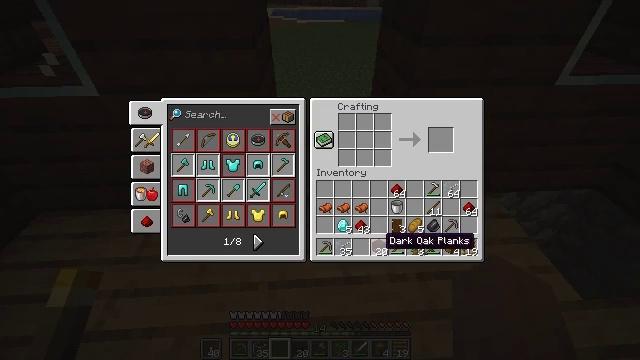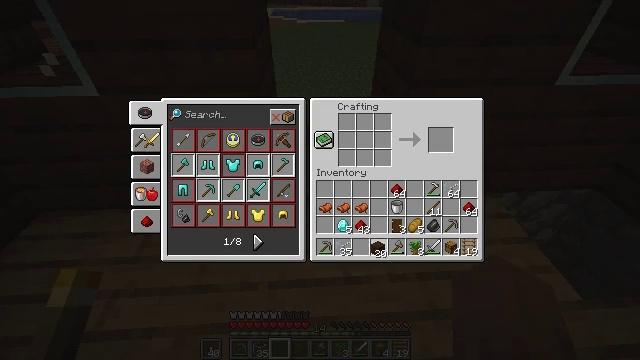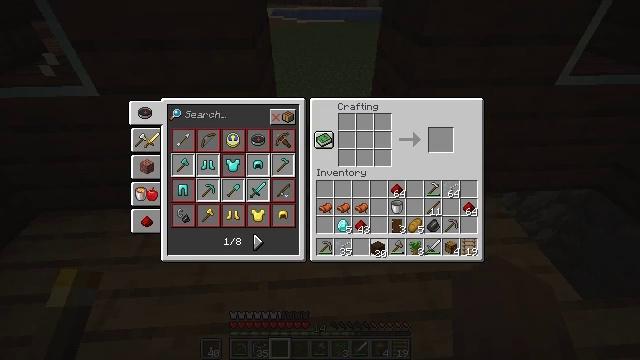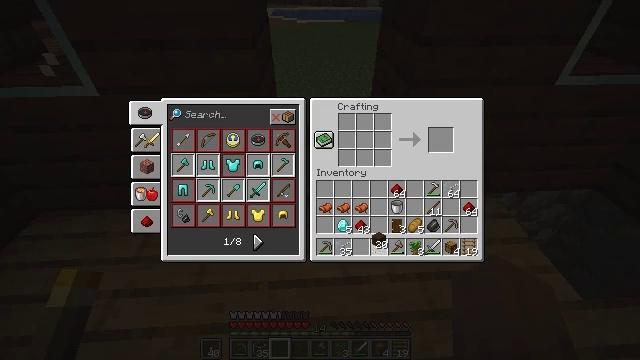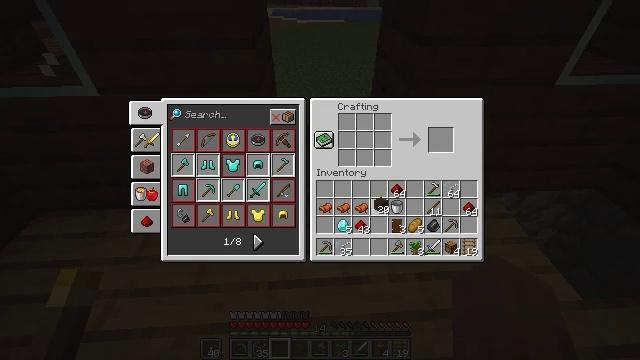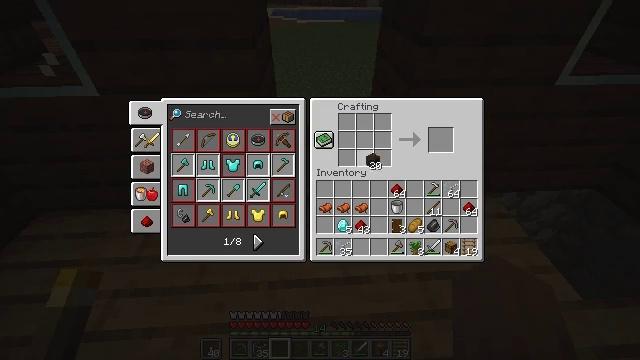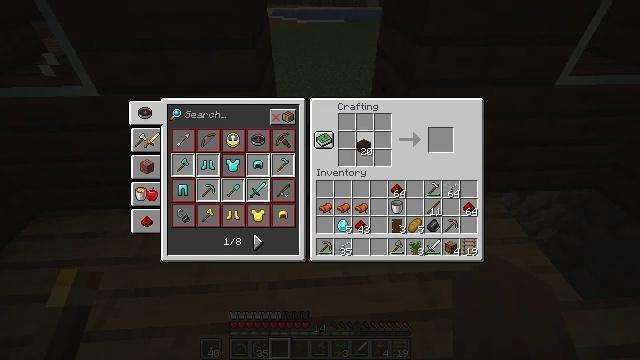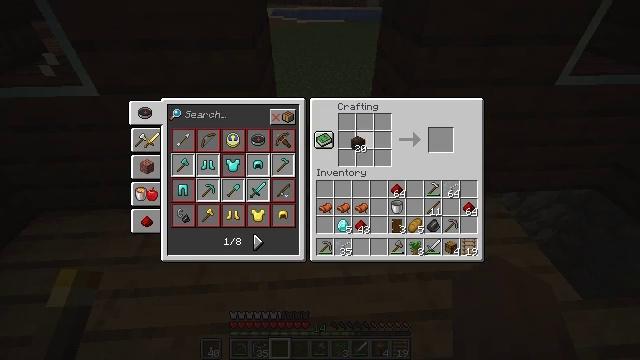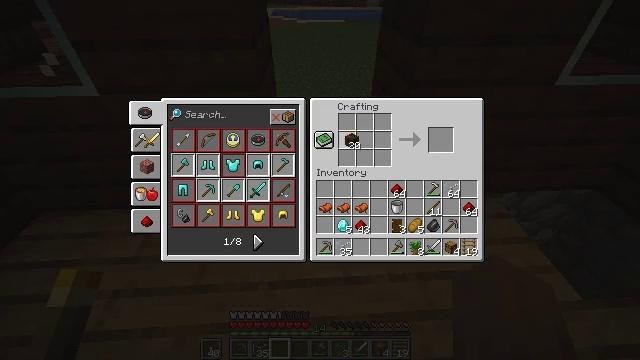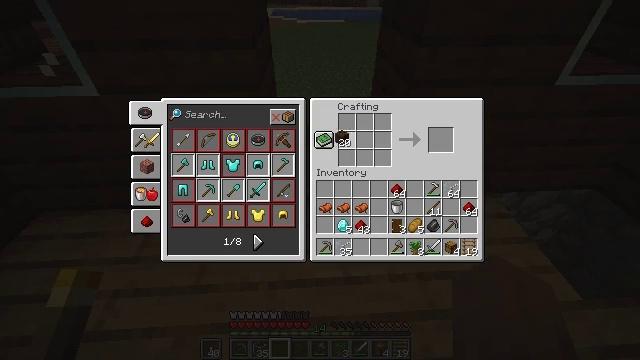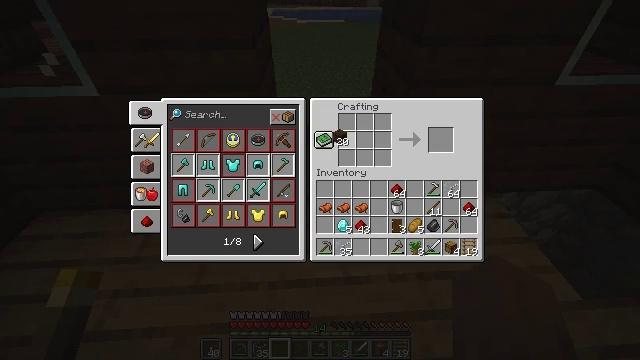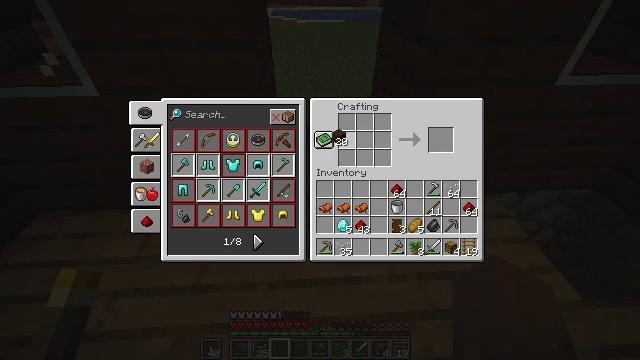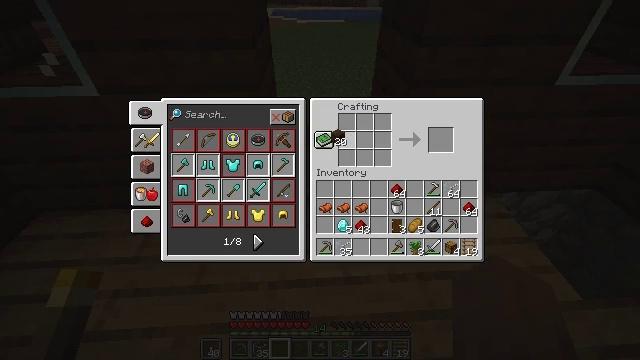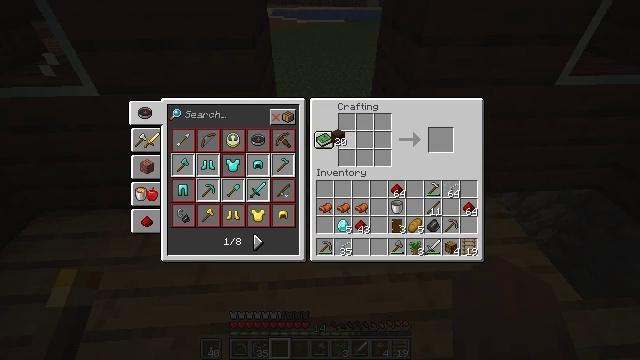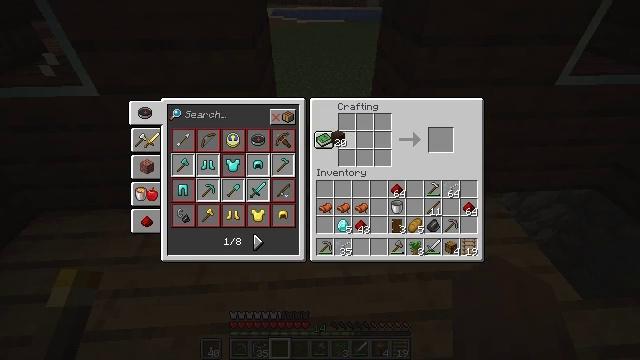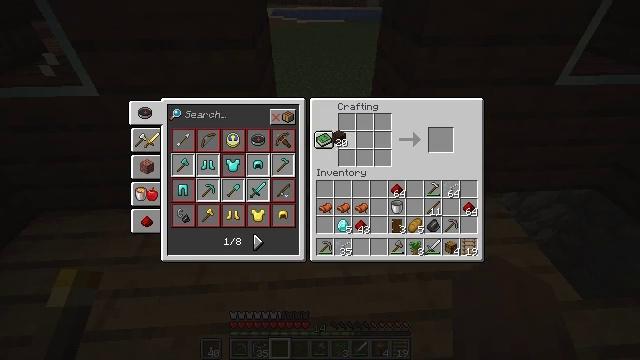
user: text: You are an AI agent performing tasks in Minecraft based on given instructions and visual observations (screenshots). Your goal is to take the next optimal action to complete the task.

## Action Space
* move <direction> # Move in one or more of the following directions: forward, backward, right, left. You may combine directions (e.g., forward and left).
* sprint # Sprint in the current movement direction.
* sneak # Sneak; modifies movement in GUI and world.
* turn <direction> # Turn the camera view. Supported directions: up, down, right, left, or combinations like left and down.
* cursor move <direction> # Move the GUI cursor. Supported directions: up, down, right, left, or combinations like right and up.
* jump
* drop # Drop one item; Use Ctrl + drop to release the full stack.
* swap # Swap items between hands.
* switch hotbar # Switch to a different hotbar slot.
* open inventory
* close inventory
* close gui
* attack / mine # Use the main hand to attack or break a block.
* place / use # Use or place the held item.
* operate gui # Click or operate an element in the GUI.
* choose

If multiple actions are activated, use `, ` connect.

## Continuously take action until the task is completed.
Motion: motion action
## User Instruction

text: Craft a dark oak sign.
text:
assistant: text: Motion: operate gui
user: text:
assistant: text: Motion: operate gui
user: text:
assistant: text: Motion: cursor move up
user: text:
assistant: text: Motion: cursor move up
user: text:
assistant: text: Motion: cursor move left and up
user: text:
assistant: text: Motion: cursor move left and up
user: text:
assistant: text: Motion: no_op
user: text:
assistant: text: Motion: no_op
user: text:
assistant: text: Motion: cursor move left
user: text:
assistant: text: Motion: no_op
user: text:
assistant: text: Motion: no_op
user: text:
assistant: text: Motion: no_op
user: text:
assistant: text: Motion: no_op
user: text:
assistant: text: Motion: no_op
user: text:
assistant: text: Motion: operate gui
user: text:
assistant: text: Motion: operate gui
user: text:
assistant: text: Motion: operate gui
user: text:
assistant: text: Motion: operate gui
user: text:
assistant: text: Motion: operate gui
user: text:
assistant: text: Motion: cursor move right, operate gui
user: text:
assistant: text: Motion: cursor move right, operate gui
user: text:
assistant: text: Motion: operate gui
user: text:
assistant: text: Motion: operate gui
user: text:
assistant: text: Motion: operate gui
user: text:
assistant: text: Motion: operate gui
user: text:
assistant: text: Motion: operate gui
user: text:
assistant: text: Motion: operate gui
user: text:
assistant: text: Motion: cursor move up, operate gui
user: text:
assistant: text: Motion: operate gui
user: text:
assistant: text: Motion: operate gui